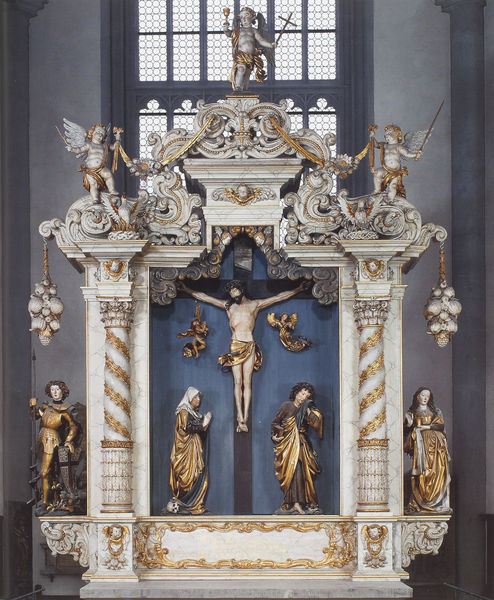
Titel: Hochaltar der Stadtpfarrkirche St. Georg in Nördlingen
Künstler: Nicolaus Gerhaert von Leyden
Standort: Nördlingen, St. Georg (EU - D - Bayern)
Schlagwörter: blau, weiß, wolken, frauen, menschen, mädchen, fenster, frau, licht, marmor, männer, säule, säulen, obst, ornament, barock, falten, johannes, stein, kirche, figur, gold, kelch, locken, rokoko, engel, putte, statue, figuren, lanze, weib, weiblich, ornamente, stuck, foto, schild, vergoldet, kreuz, schwert, schwerter, altar, hochaltar, gesims, skulpturen, kreuze, statuen, voluten, christus, grab, jesus, kreuzigung, kruzifix, speer, basis, schnecken, putten, maria, korinthisch, magdalena, beweinung, maria magdalena, josef, georg, erlöser, barok, gekreuzigter, gelockt, rocailles, heilland